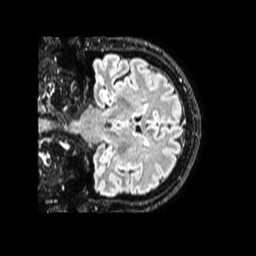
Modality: FLAIR
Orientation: coronal
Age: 55
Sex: male
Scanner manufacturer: philips
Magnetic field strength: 1.5 T
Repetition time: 4.8 s
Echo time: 0.3438 s